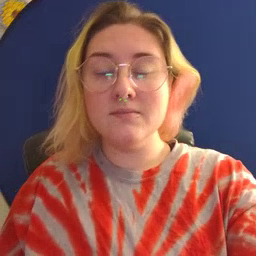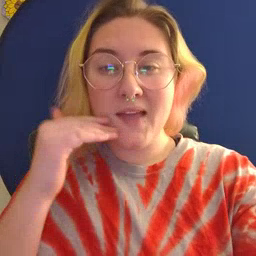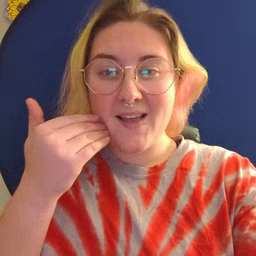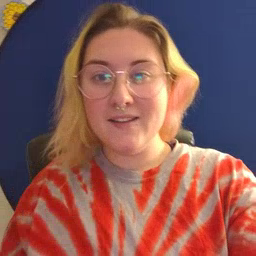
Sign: smile